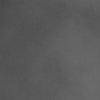
Atmospheric dust classification: dusty